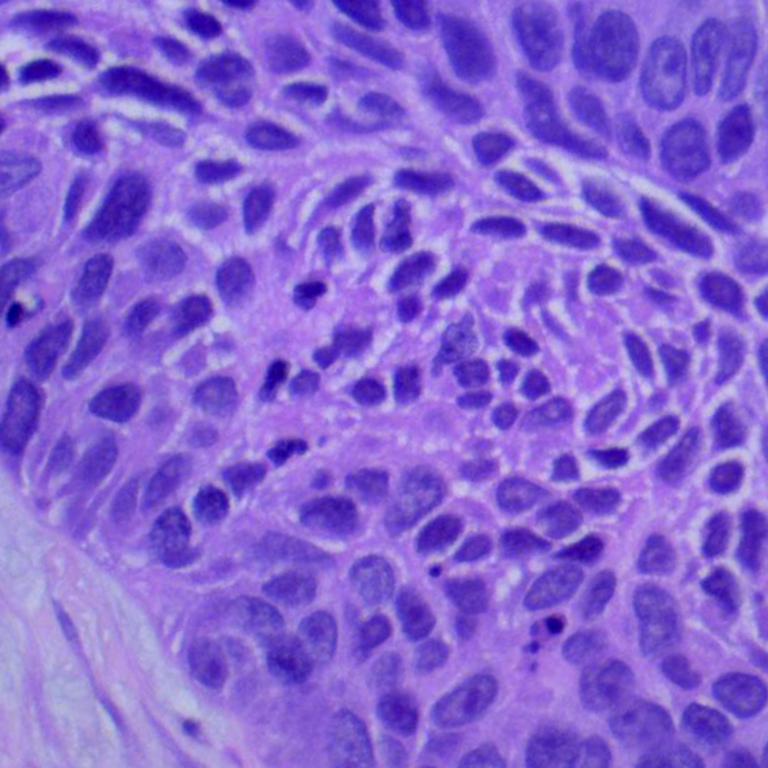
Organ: lung
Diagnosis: squamous carcinomas